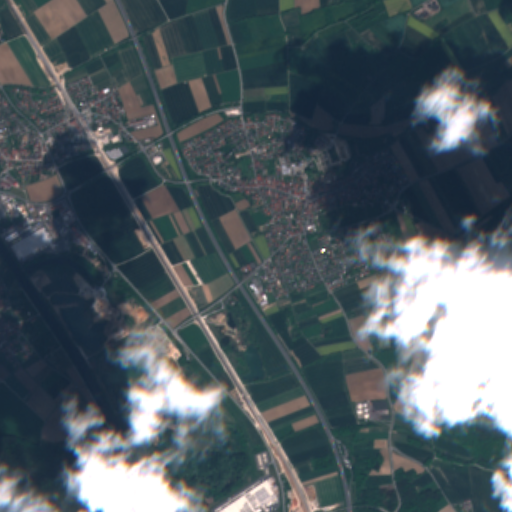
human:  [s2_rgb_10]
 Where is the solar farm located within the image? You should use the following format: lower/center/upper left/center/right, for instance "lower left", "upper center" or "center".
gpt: The solar farm is located in the upper left of the image.
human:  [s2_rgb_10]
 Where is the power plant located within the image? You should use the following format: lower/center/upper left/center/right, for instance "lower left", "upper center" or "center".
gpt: There is no power plant in the image.